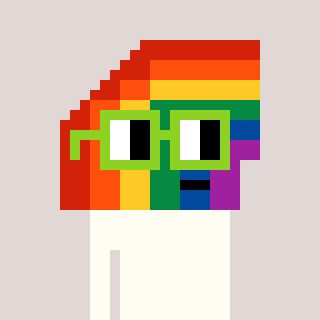
a pixel art character with square light green glasses, a rainbow-shaped head and a green-colored body on a warm background